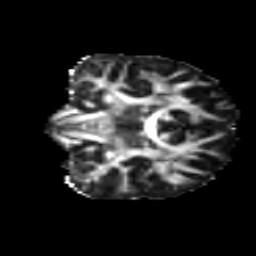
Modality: FA
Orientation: coronal
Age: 12
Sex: male
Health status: ill
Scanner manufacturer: ge
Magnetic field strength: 3 T
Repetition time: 6.752 s
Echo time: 0.079 s